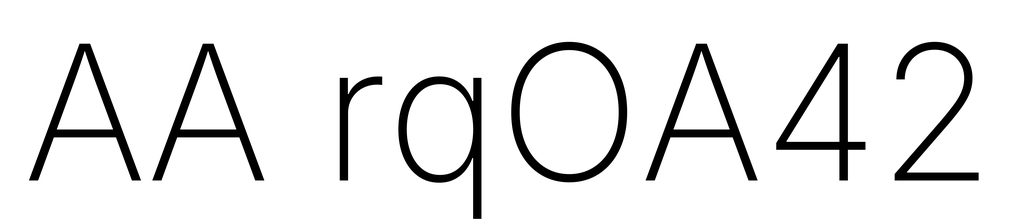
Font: Inter_ExtraLight